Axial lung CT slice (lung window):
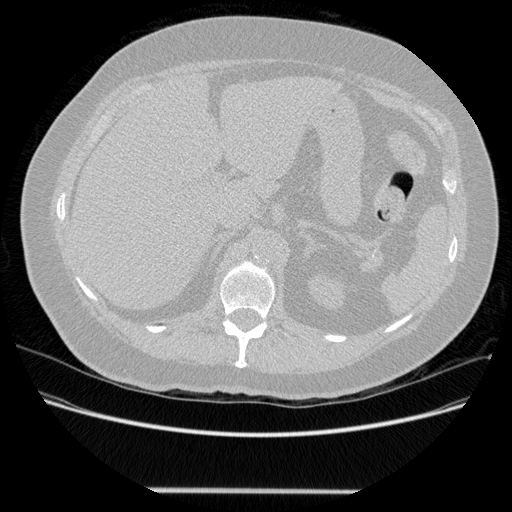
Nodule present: no